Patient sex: M
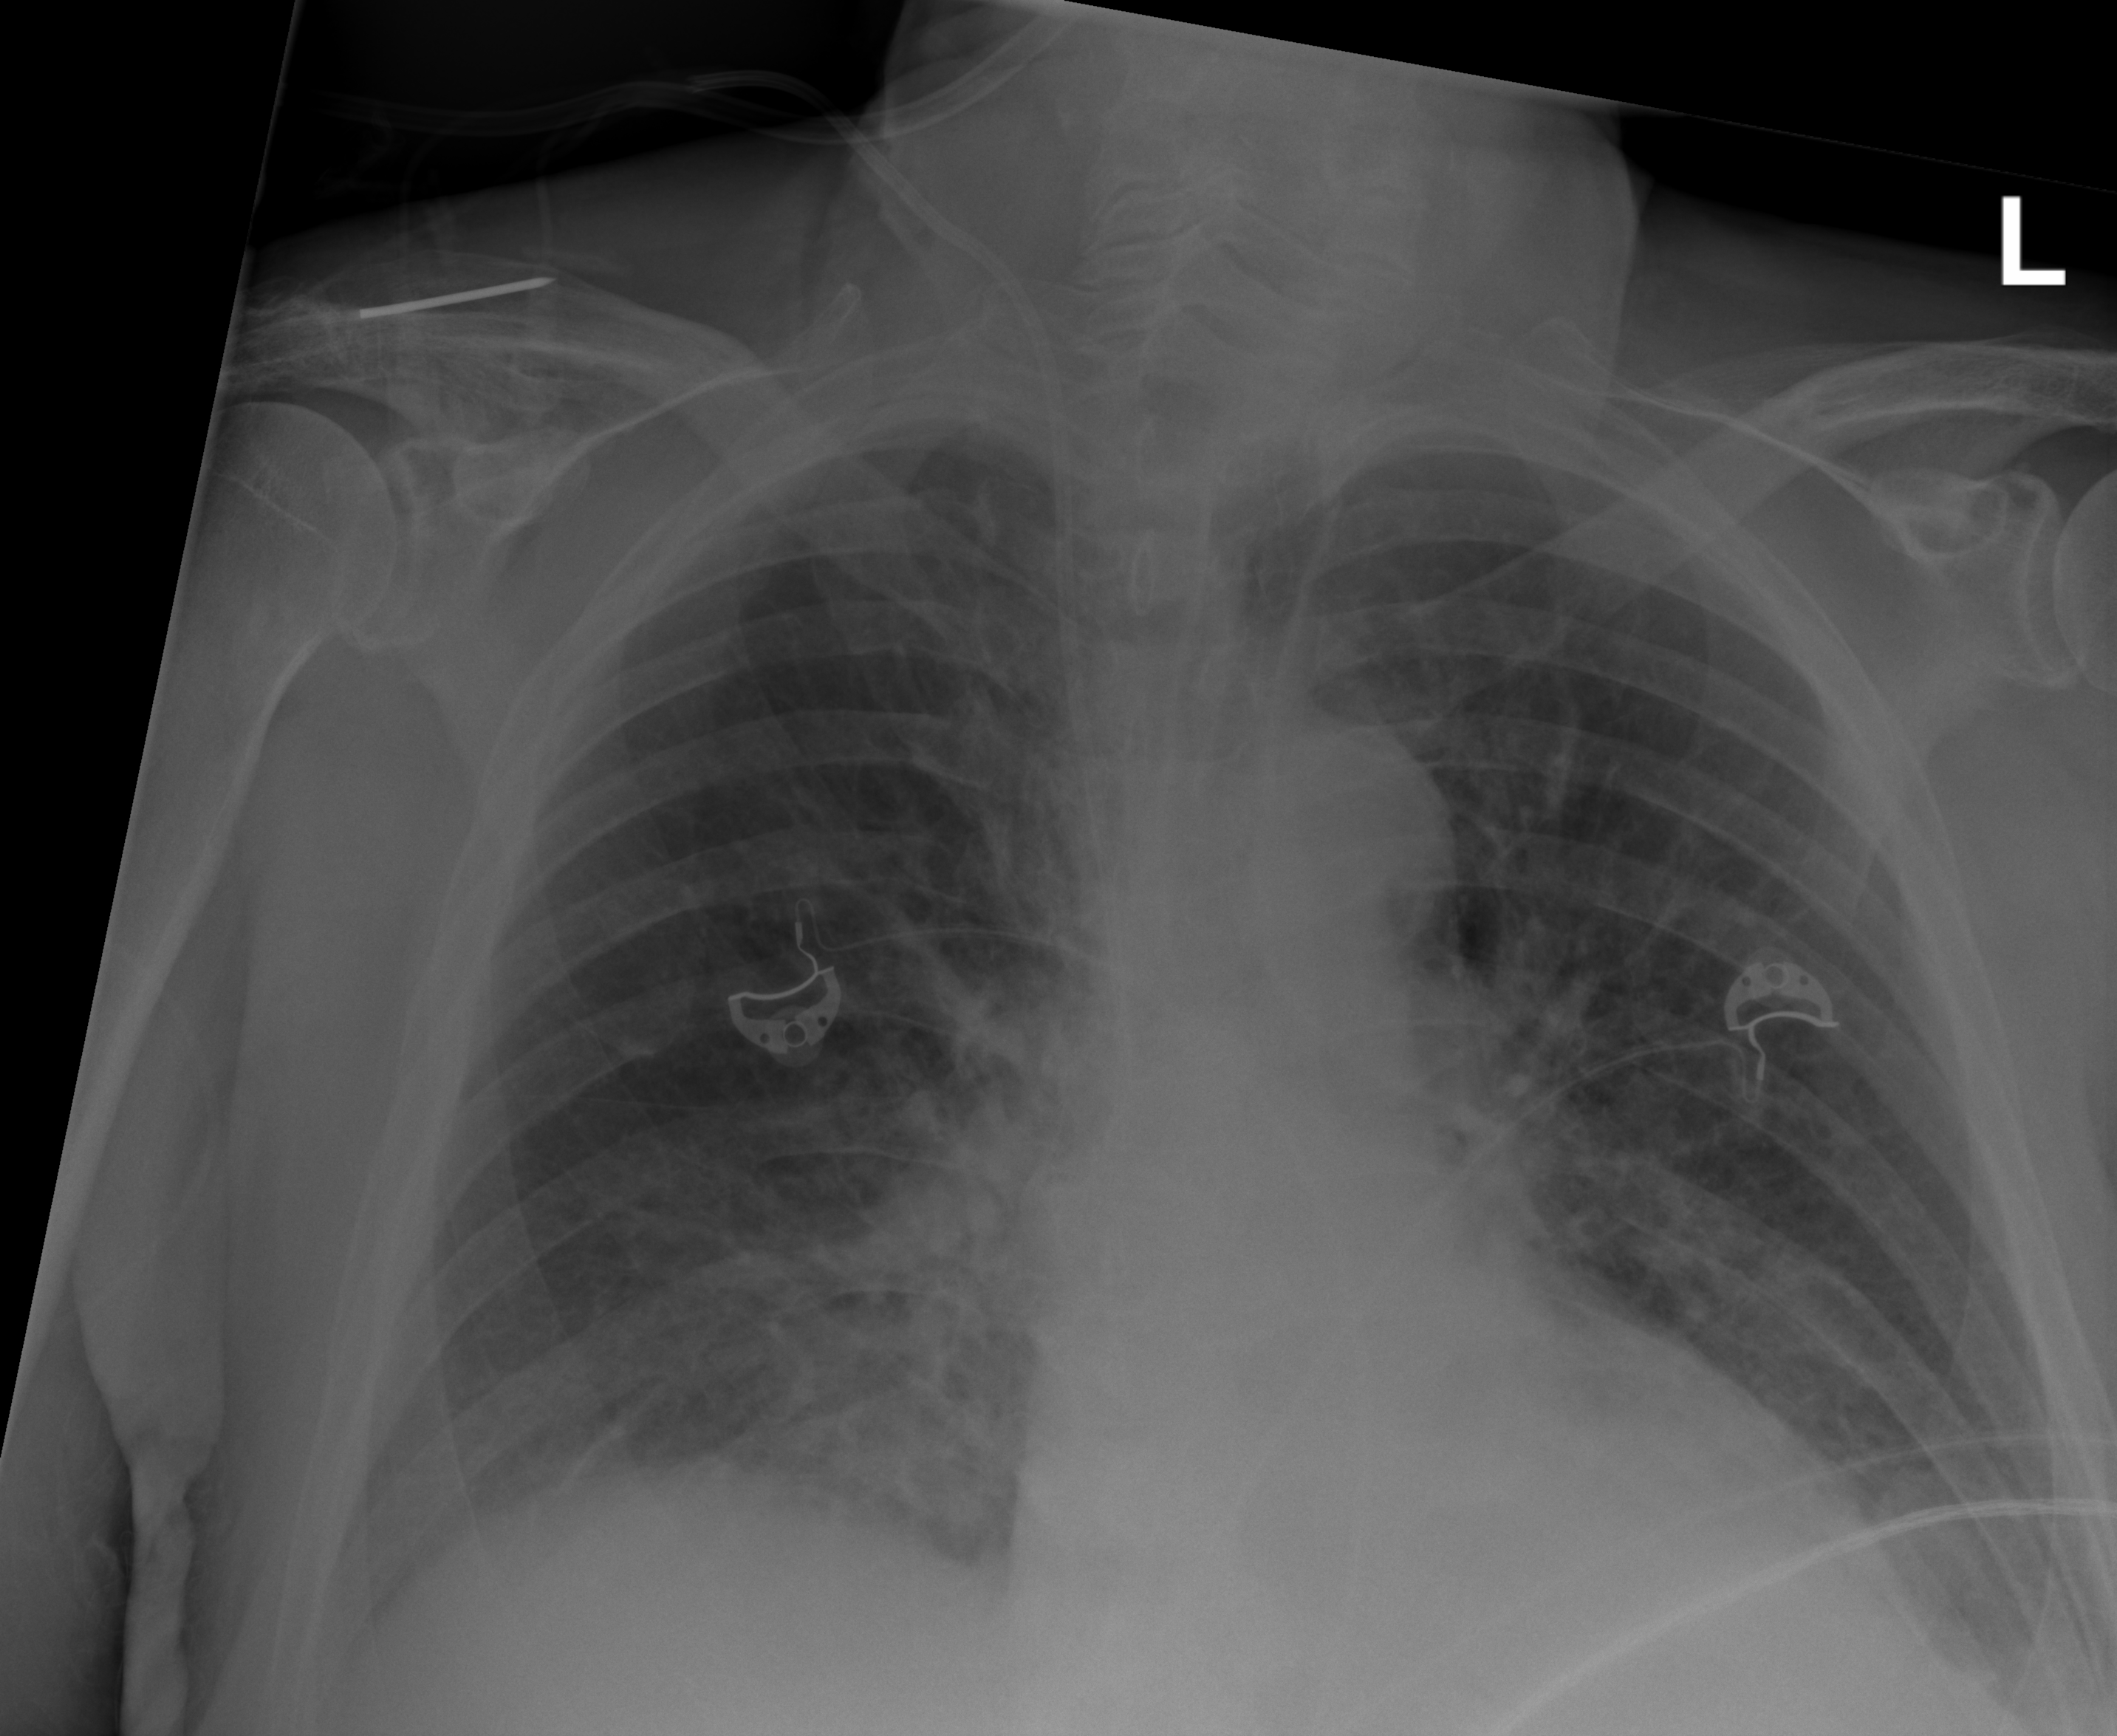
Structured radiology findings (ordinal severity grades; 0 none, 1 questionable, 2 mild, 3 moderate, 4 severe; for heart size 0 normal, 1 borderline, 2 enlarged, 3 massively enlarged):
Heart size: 1
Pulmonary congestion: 1
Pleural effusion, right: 2
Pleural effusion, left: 2
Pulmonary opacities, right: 1
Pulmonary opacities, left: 1
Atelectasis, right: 2
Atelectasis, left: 2